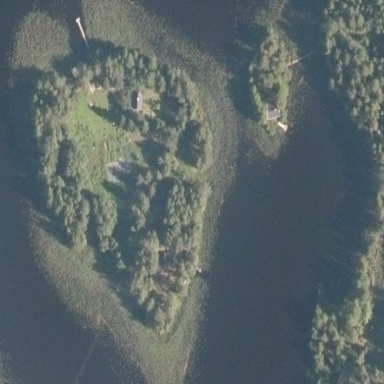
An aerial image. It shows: Islet.